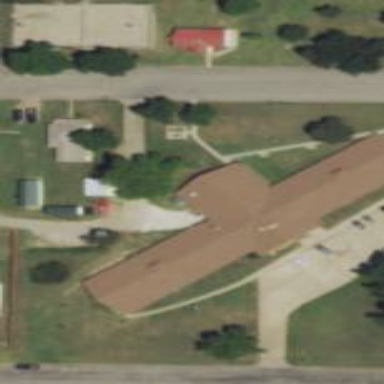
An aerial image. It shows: Nursing home building.